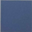
Piece: xx